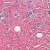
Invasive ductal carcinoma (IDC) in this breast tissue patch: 0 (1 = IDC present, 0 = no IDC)